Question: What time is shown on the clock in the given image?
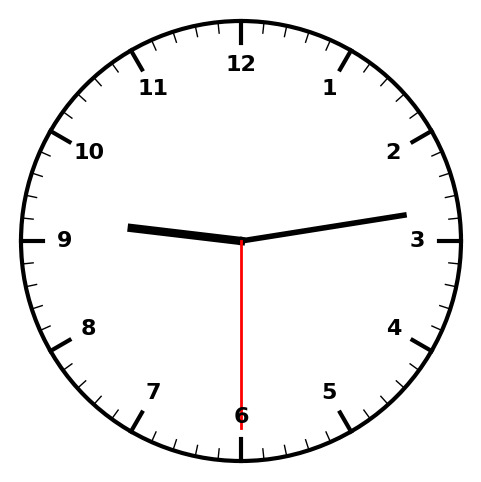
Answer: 09:13:30